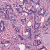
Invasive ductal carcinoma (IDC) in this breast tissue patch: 1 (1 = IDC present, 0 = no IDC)